Interaction volume radius: 5 \u00c5
Interaction volume height: 10 \u00c5
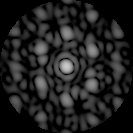
Disorder parameter: 0.4386